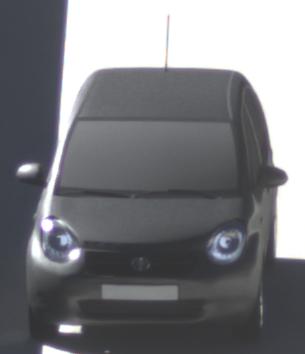
Make: Toyota
Model: Passo
Detailed model: Toyota Passo X Yururi
Model produced from: 2010
Model produced until: 2016
Doors: 5
Color: gray
Road condition: dry road
Daytime: morning or afternoon
Contrast: high contrast